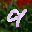
Label: 9